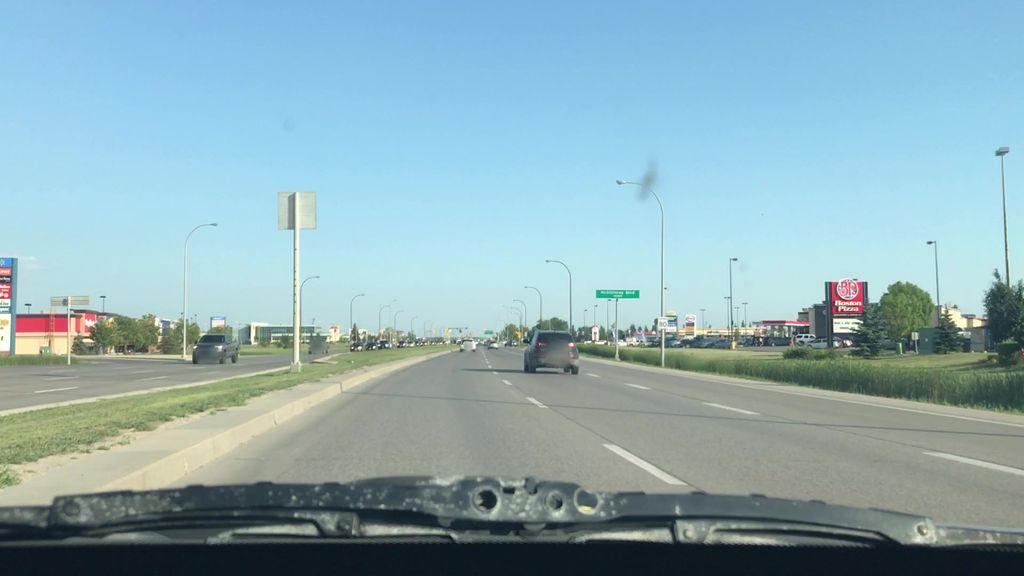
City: winnipeg